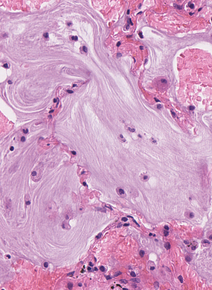
Tumor epithelial tissue: no
Tumor-associated stroma tissue: no
Normal tissue: yes